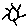
Label: sun